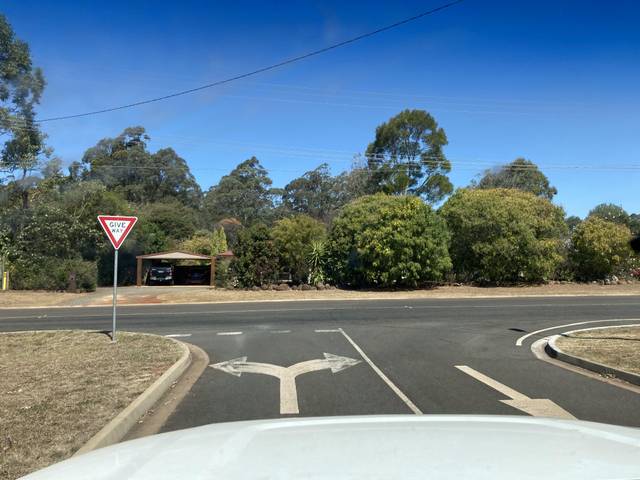
Region: Australia
Coordinates: -27.447, 151.952